Question: I am building a preferences window for my app and would like to achieve the same "look" as the NSToolbar that Finder uses. When selected, the toolbar buttons in Finder look "pushed in". On the right-hand side of the image is my preferences window - you'll notice that even though General is selected it does not look "pushed in". How do I achieve the look of Finder (and most other built-in apps)?
Thank you,
CS

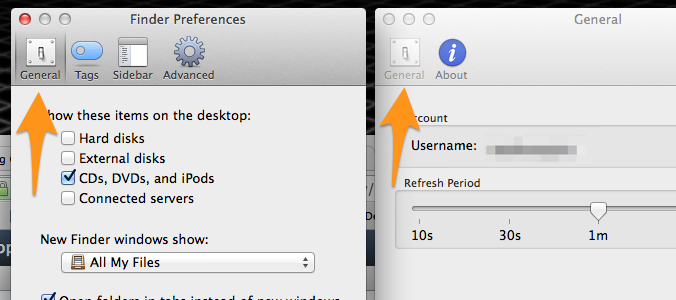
Answer: When you build the toolbar in Xcode you add toolbar items to it. Each toolbar item can be customized in the right pane of Xcode. Choose "Selectable" as behaviour and it works as you expect.